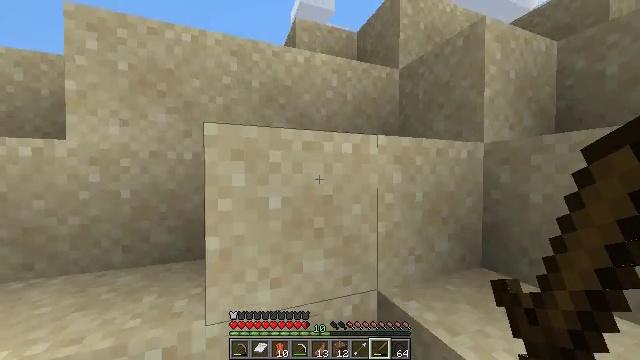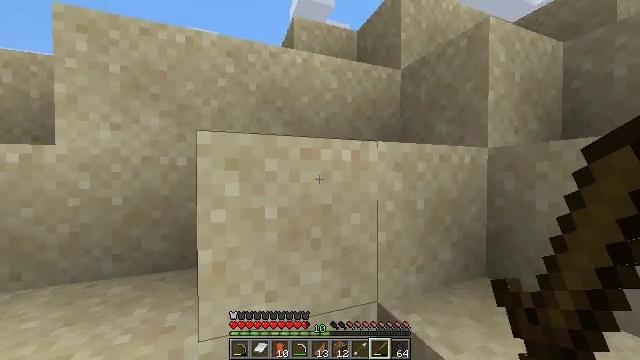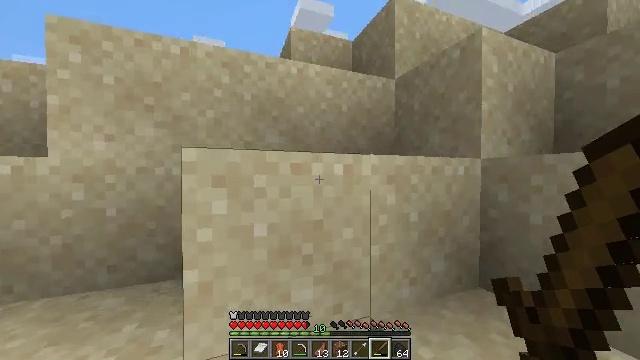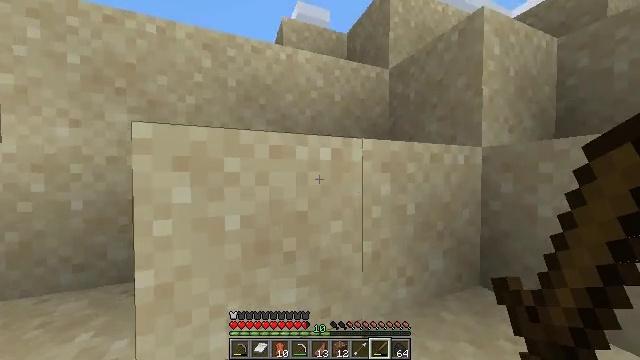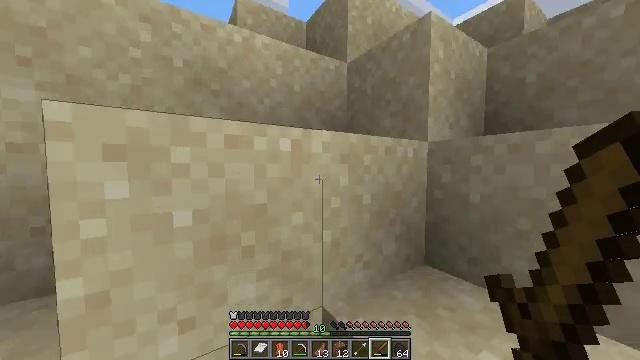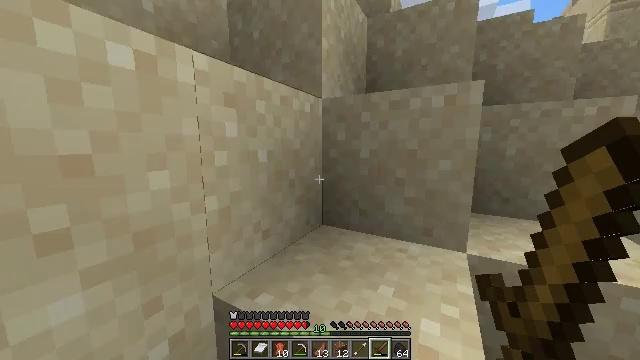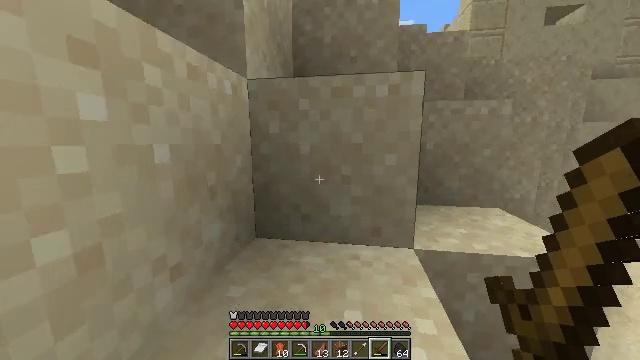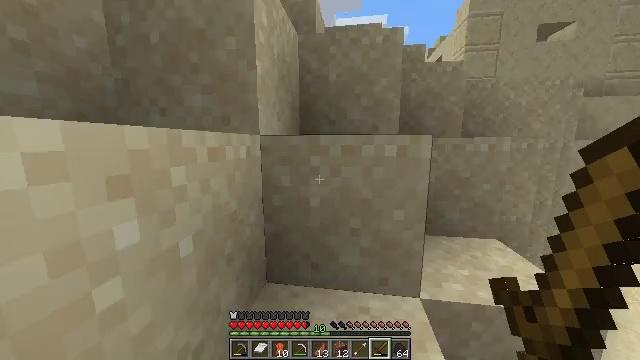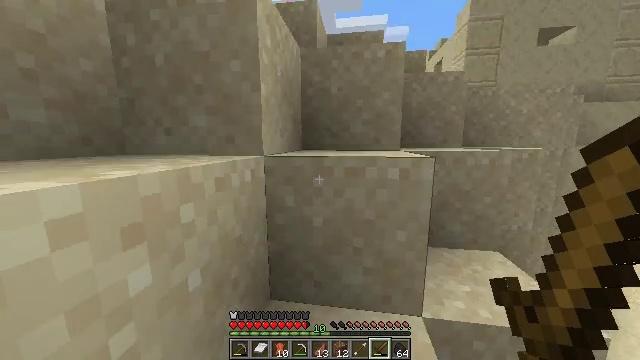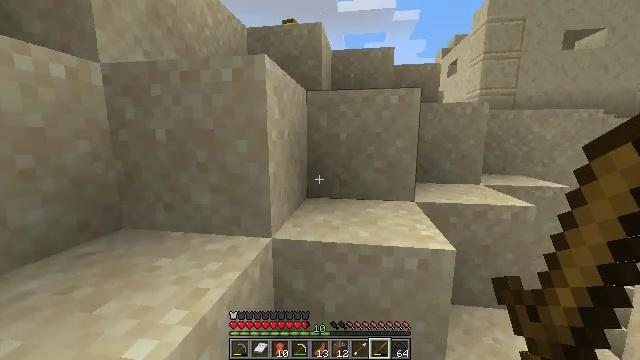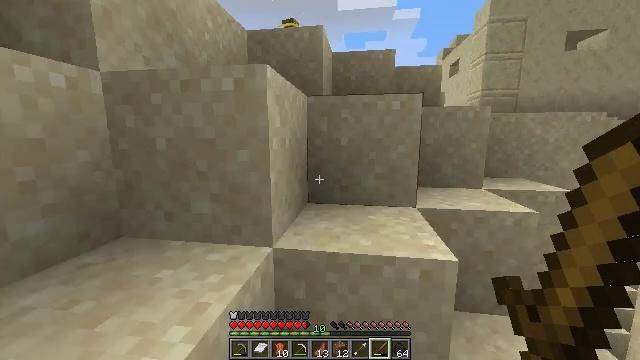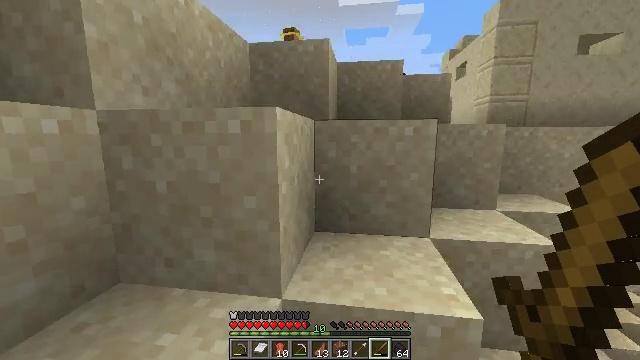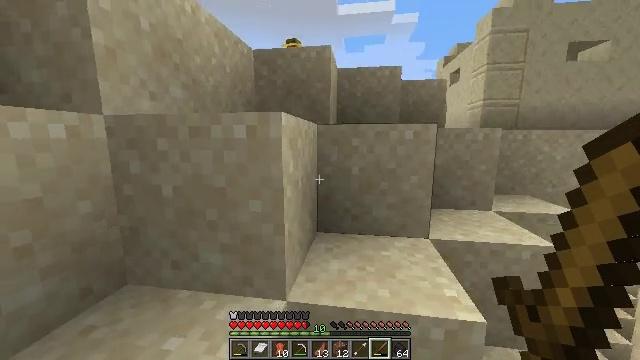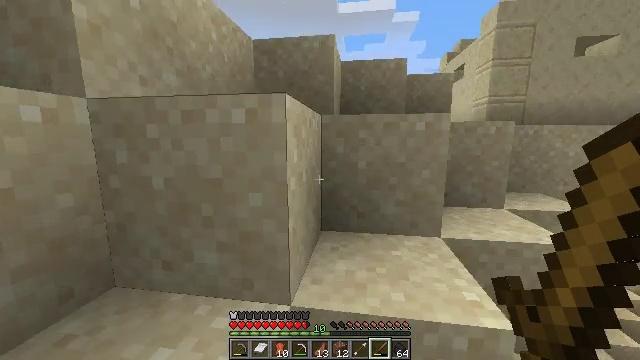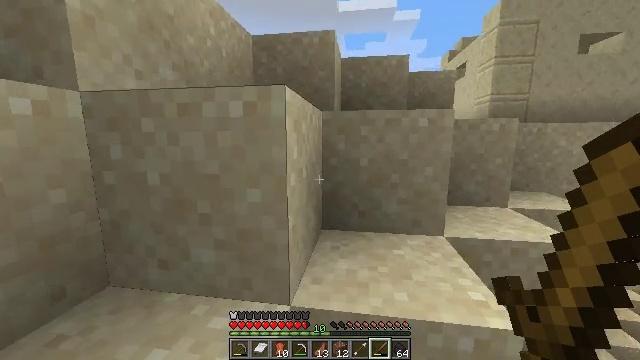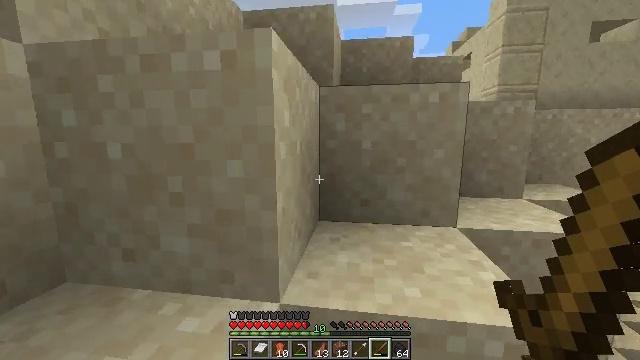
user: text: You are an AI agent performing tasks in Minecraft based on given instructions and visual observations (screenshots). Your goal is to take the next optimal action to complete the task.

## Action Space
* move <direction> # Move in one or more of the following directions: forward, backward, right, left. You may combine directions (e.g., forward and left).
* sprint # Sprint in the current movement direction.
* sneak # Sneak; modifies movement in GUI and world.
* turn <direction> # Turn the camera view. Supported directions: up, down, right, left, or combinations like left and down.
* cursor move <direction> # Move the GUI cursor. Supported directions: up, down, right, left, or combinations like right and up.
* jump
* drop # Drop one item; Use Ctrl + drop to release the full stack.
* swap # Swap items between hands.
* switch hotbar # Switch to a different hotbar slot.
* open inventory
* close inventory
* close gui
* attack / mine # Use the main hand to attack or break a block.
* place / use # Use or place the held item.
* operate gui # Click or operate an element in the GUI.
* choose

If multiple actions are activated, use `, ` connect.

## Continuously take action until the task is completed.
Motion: motion action
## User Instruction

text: Gather cactus by attacking it.
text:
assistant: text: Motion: move forward, jump
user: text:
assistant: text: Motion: move forward, jump
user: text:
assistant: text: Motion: move forward, jump
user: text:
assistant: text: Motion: move forward, turn right and down, jump
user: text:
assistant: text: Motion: move forward, turn right and down, jump
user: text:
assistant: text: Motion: move forward, turn right, jump
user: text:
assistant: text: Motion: move forward, sprint, jump
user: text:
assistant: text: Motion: move forward, sprint, jump
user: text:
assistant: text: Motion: move forward, sprint, jump
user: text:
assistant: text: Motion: move forward, sprint, jump
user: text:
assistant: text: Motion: move forward, jump
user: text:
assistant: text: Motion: move forward, jump
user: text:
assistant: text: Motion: move forward, jump
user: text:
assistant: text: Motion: move forward, jump
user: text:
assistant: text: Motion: move forward, jump
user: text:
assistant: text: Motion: move forward, turn right, jump
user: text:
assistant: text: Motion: move forward, sprint, turn right, jump
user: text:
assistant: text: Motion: move forward, sprint, turn right, jump
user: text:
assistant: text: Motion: move forward, sprint, jump
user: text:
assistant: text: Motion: move forward, jump
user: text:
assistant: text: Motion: move forward, jump
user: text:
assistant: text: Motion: move forward, jump
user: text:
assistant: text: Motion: move forward, jump
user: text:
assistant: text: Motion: move forward, jump
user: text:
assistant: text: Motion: move forward, jump
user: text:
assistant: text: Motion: move forward, sprint, jump
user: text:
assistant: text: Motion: move forward, sprint, jump
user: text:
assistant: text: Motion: move forward, sprint, jump
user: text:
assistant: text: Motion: move forward, sprint, jump
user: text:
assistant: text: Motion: move forward, jump